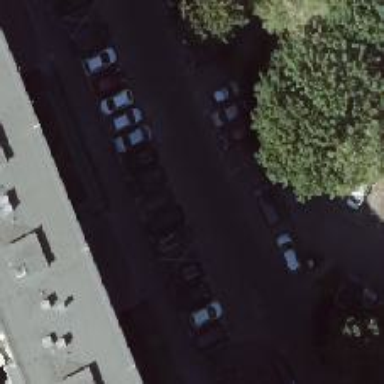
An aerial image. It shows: There is parking obstacle present in the area.